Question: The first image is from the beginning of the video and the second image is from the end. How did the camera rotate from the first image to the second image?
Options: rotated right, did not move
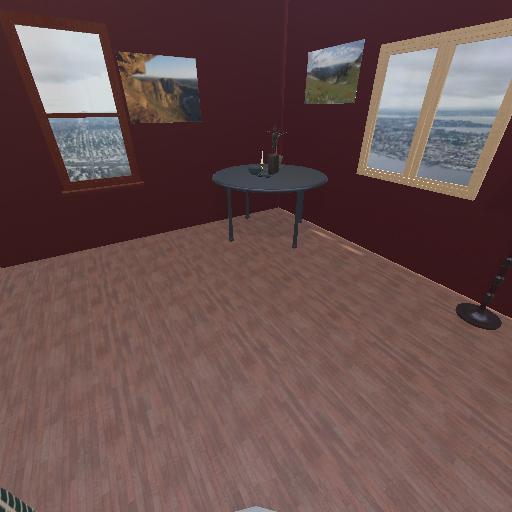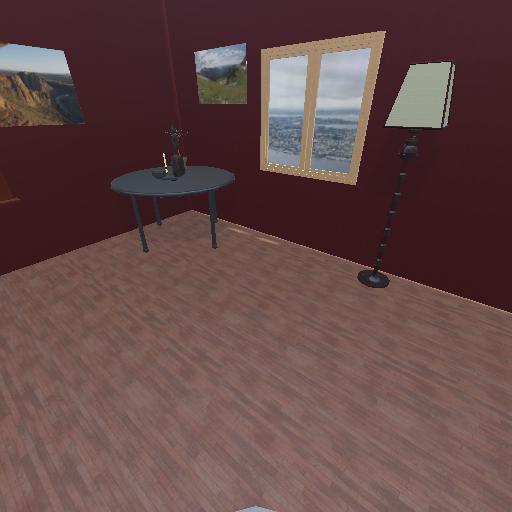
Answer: rotated right